Question: I want row number dynamic by finding '"Company Name"'
I want to create a macro which should update new table by using data from below table.
Right now I am updating 'Sheet1.Cells(421, i - 1)' manually. But I want it to be dynamic.
Here Row number '421' is '"Company1"' after '"Booking $"'.
Please help to make code dynamic
'''
Sub UpdateBookings()
x = Sheet1.Range("D1").Value
For i = 3 To 15
Sheet2.Cells(4, i) = (Sheet1.Cells(420, i - 1).Value * 1000) / x
Next i
End Sub
'''

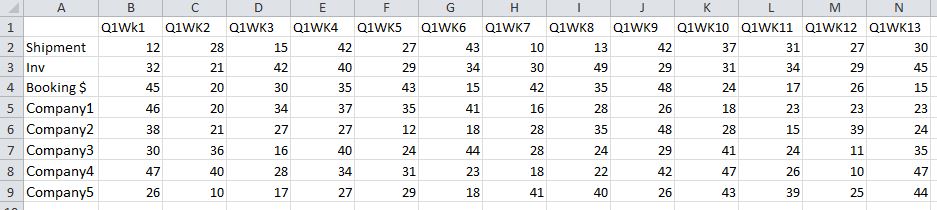
Answer: Try the code below, explanation inside the code's comments:
'''
Option Explicit
Sub UpdateBookings()
Dim i As Long, FindRng As Range, RowStart As Long, x
With Sheet1
x = .Range("D1").Value
Set FindRng = .Cells.Find(What:="Company1", LookIn:=xlValues, LookAt:=xlWhole)
' found an empty cell in the specified range
If Not FindRng Is Nothing Then ' Find was successfull
RowStart = FindRng.Row
Else ' Find failed
MsgBox "Unable to find Company1"
Exit Sub
End If
For i = 3 To 15
Sheet2.Cells(4, i) = (.Cells(RowStart, i - 1).Value * 1000) / x
Next i
End With
End Sub
'''